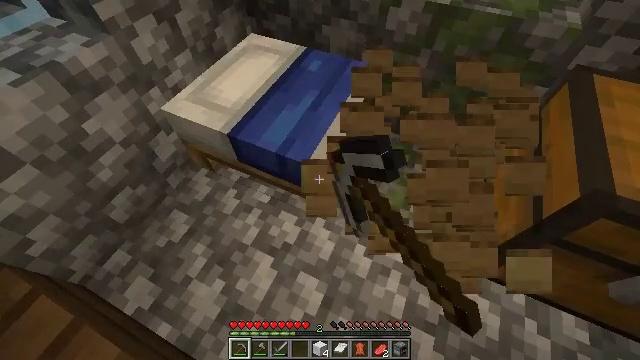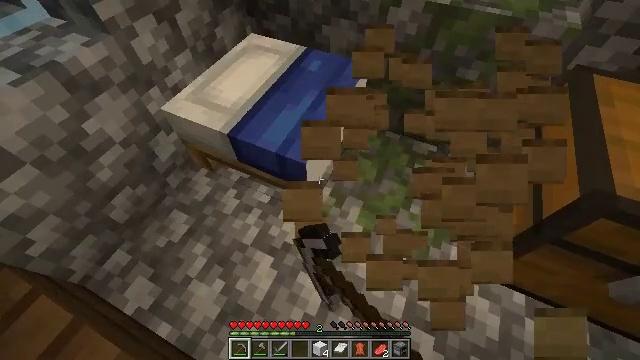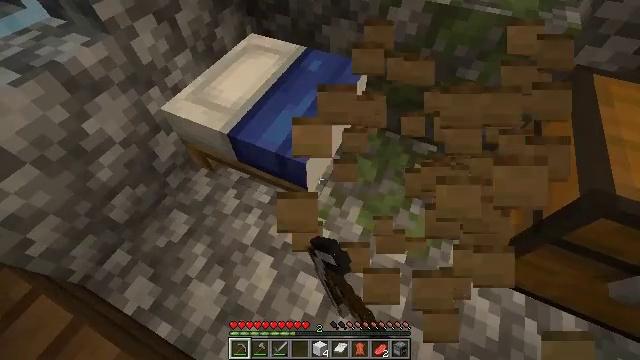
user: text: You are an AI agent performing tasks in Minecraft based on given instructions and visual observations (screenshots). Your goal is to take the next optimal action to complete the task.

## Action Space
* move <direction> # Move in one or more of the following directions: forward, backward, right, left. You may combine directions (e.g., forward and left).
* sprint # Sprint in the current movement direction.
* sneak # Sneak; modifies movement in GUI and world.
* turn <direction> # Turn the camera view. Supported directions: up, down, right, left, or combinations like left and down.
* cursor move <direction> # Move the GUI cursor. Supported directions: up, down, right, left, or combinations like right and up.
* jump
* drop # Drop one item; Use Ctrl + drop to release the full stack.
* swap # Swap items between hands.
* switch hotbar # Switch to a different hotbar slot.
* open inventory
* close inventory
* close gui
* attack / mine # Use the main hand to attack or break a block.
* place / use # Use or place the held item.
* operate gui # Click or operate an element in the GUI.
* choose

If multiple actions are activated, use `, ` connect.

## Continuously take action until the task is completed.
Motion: motion action
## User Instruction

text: Retrieve the blue bed from the ground.
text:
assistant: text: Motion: attack / mine
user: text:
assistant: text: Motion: attack / mine
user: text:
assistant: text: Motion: attack / mine